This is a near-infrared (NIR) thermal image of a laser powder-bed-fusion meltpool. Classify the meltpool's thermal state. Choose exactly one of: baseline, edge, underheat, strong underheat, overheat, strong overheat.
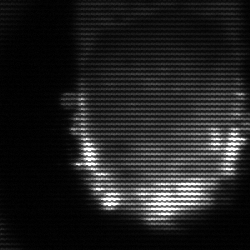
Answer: baseline